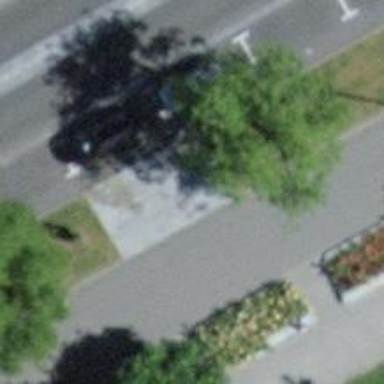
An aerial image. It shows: Avenue lined with broadleaved trees.